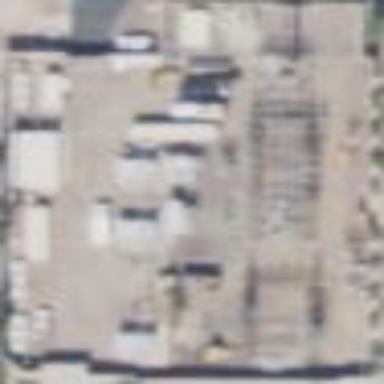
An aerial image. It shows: Outdoor power substation located behind wall. The substation operates at the distribution level.